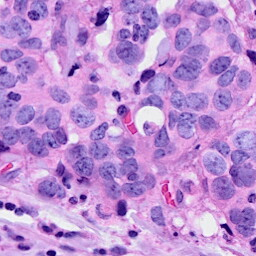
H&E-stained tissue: Breast